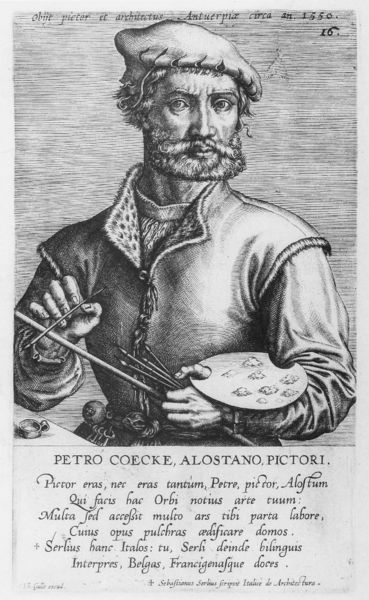
Titel: Porträt  von Pieter Koeck (Schilder Boeck)
Künstler: Karl van Mander
Schlagwörter: mann, grau, hut, schwarz, weiss, bart, jacke, kappe, mütze, schnurrbart, bärtig, pelz, porträt, fell, papier, schnurbart, maler, weste, druck, stich, palette, pinsel, buchdruck, barett, pelzkragen, stick, farbpalette, kupferstick, baret, malerselbstbildnis, petro, 16. jahrhundert, 1550, petro coecke